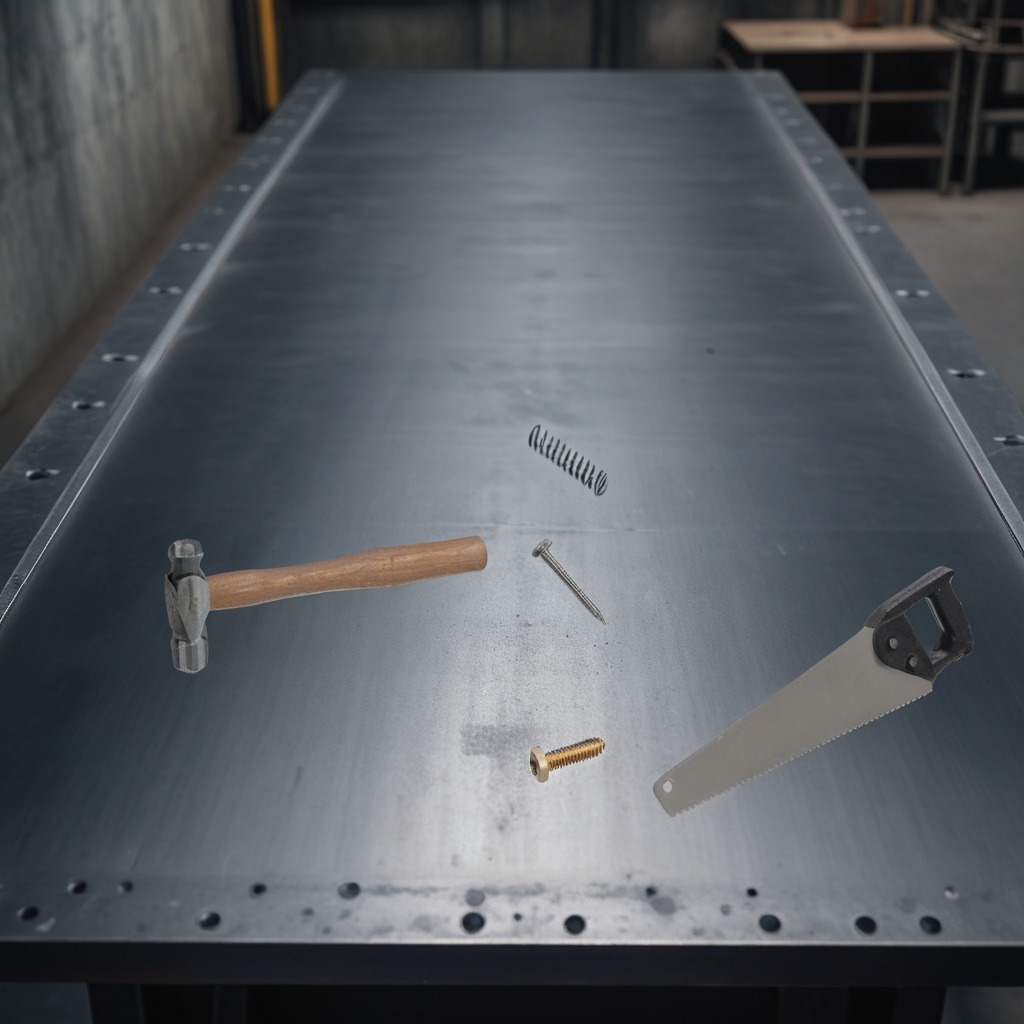
A hammer, an iron nail, a metal machine screw, a coiled metal spring, and a handheld metal saw are lying on the cold steel table in a mining workshop.